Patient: sex F, age 40
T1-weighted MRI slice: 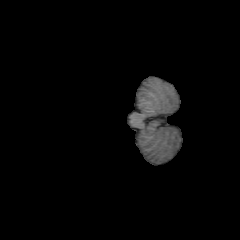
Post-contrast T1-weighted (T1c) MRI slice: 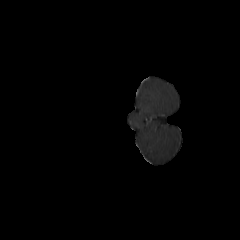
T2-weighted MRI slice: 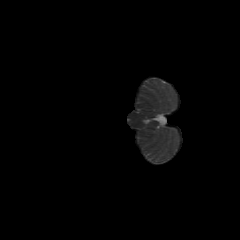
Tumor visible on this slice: no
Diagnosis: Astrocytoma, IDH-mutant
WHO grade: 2